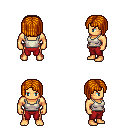
a pixel art fantasy rpg character, male body template, human, tanned skin, white pirate shirt, red pants, dark blonde pageboy hairstyle, four views (front, back, left, right), 2x2 character sprite sheet, small pixel art, hard edges, no anti-aliasing